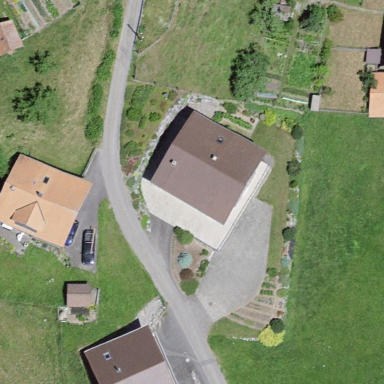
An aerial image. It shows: Residential building.